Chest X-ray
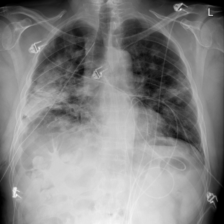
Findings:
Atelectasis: negative
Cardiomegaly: negative
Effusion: negative
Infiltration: negative
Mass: negative
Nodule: positive
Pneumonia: negative
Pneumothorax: positive
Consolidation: positive
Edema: negative
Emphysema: negative
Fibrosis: negative
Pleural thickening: negative
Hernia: negative